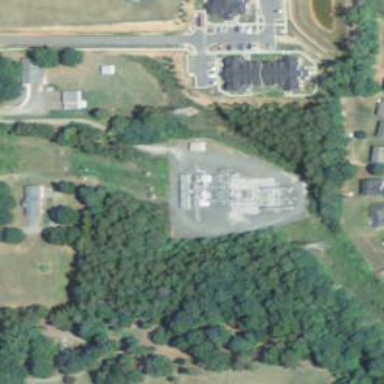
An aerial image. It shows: Distribution power substation secured by fence.